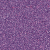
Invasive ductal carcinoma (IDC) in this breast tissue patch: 1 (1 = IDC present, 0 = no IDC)